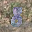
Label: 8